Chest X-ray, AP view. Patient: 13 years old, sex M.
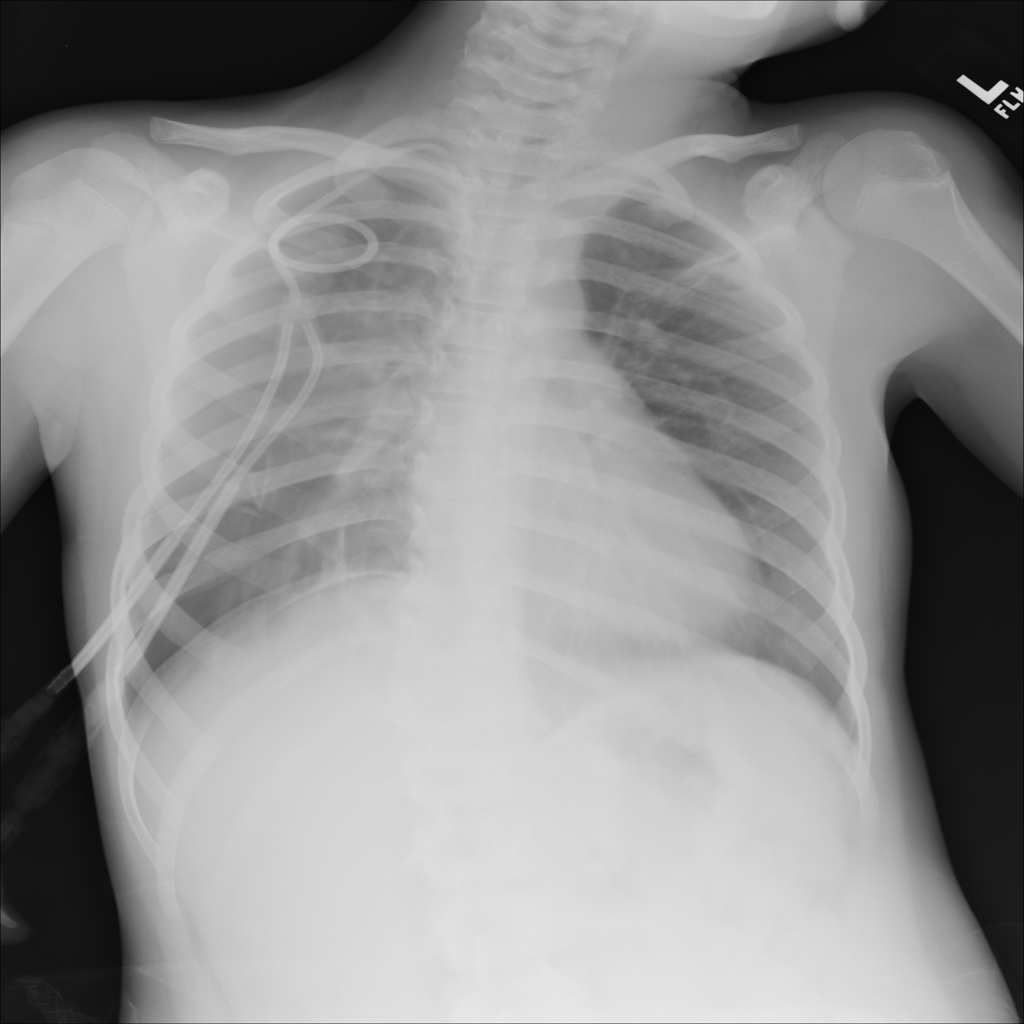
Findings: No Finding